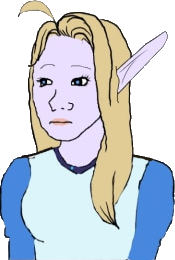
Label: 5_Trad_Wife